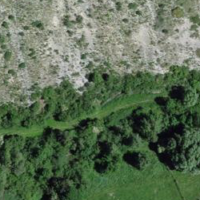
EUNIS habitat code: 48
Species observed at this site:
Pararge aegeria
Coenonympha pamphilus